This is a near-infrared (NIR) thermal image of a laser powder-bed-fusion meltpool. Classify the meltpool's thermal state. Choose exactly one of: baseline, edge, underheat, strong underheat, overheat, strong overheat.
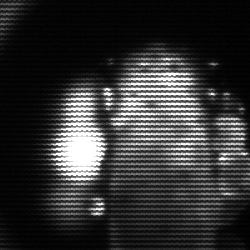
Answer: strong underheat